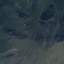
Land use / land cover: HerbaceousVegetation